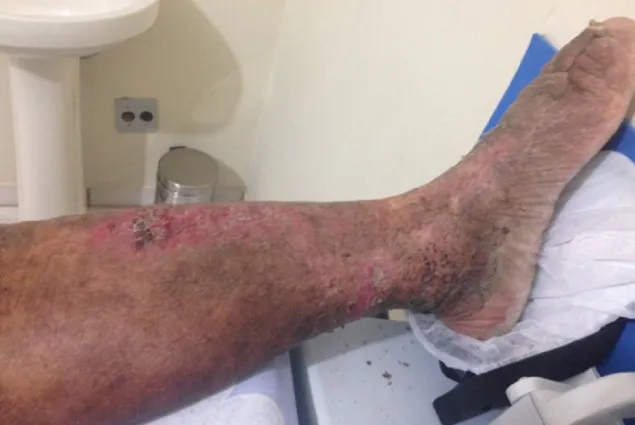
Skin with substantial improvement, achieving near clinical normality.
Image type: medical_photograph (skin_photograph)